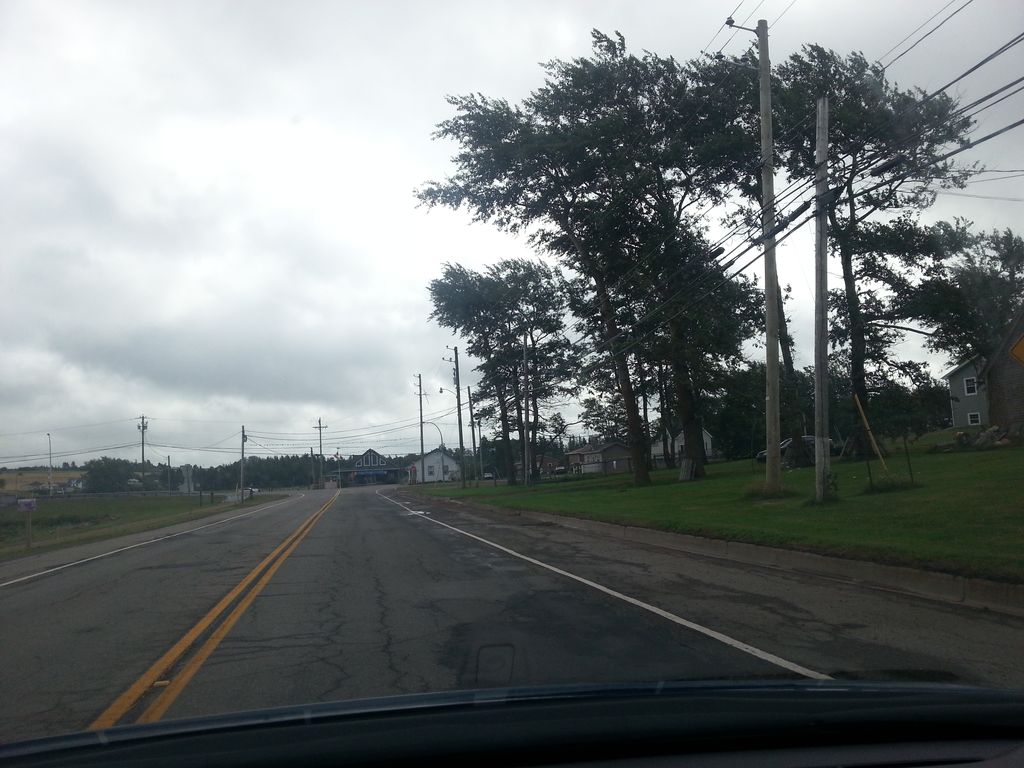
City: charlottetown